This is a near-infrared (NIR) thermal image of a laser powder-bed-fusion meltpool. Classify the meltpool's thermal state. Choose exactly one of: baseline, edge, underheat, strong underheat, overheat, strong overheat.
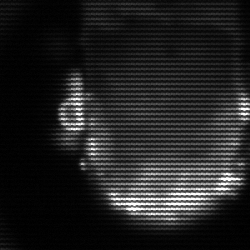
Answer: baseline